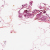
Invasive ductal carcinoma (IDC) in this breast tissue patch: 0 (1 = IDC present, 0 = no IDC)